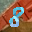
Label: 8